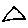
Label: triangle